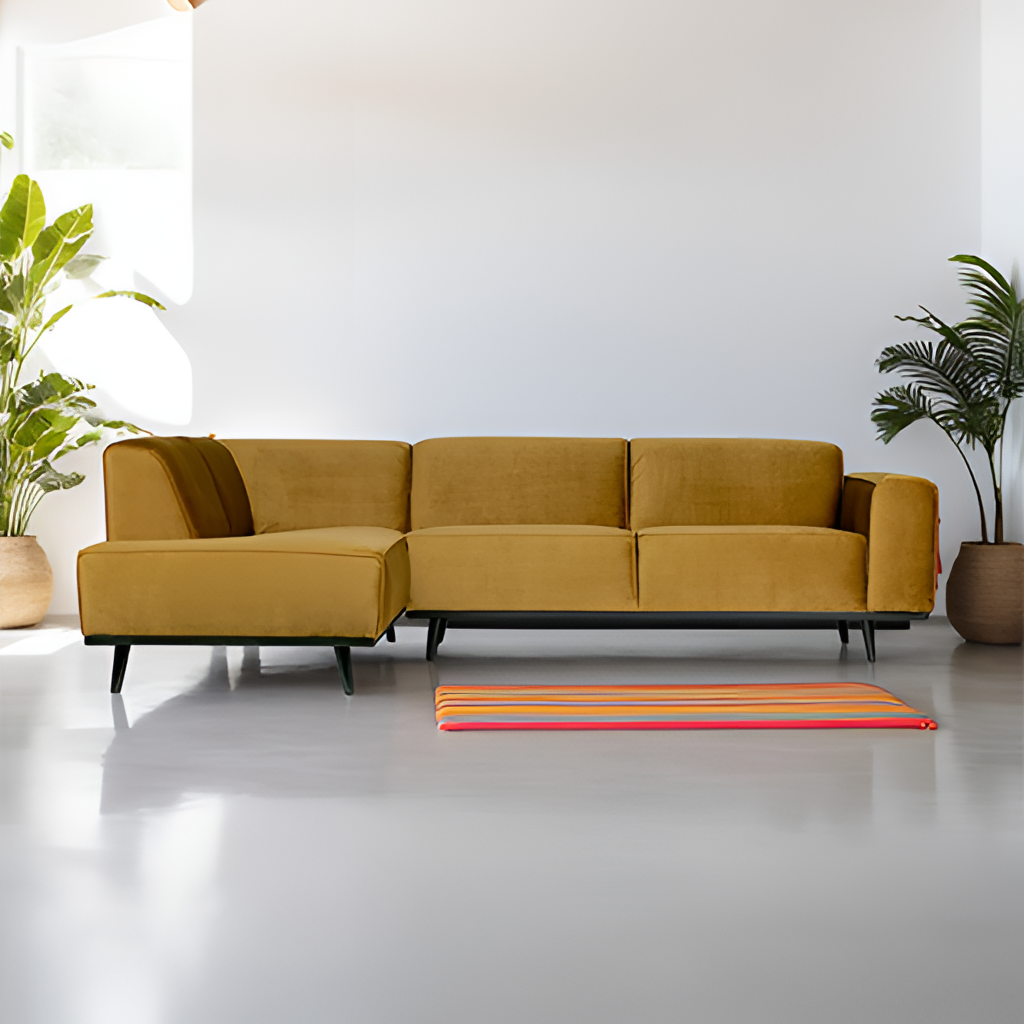
velvet sectional sofa, living room, white paint wallpaper, with solid pattern, concrete flooring, with smooth pattern, modern